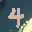
Label: 4